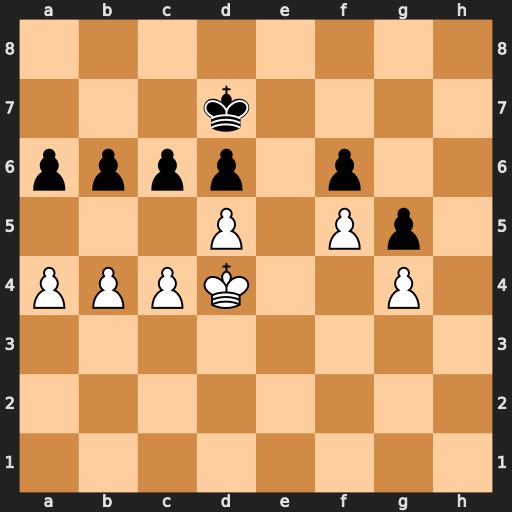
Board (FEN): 8/3k4/pppp1p2/3P1Pp1/PPPK2P1/8/8/8
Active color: w
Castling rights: -
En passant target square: -
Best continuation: dxc6+ Kxc6 Ke4 a5 bxa5 bxa5 Kd4